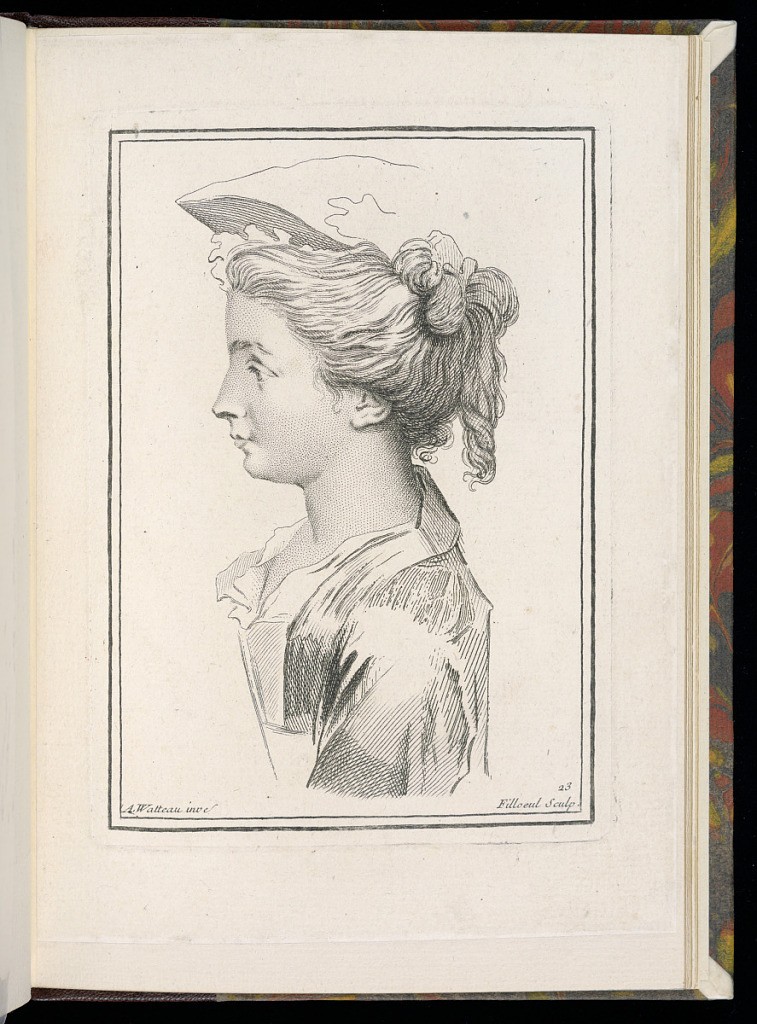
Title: Study of a Woman in Profile
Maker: Antoine Watteau, French, 1684–1721
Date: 1734
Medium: Etching on laid paper
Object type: Print
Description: Study of a young woman's head and torso in profile. Her hair is tied up and she wears a cap. The plate is signed and numbered.